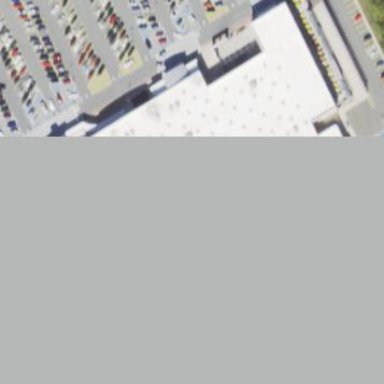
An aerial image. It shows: Commercial building housing supermarket.